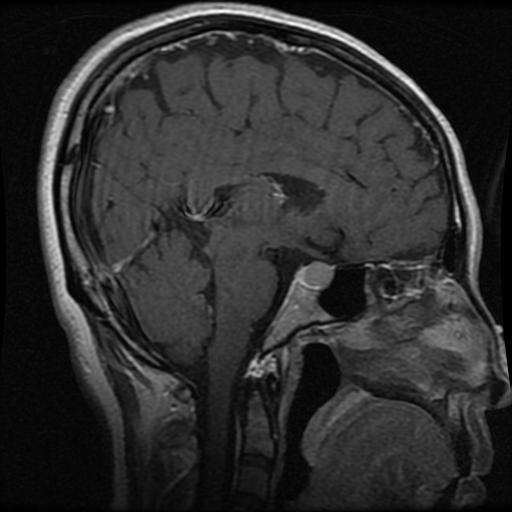
Label: pituitary